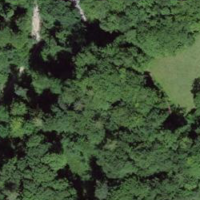
EUNIS habitat code: 44
Species observed at this site:
Centaurea scabiosa